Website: apple
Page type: billing-address
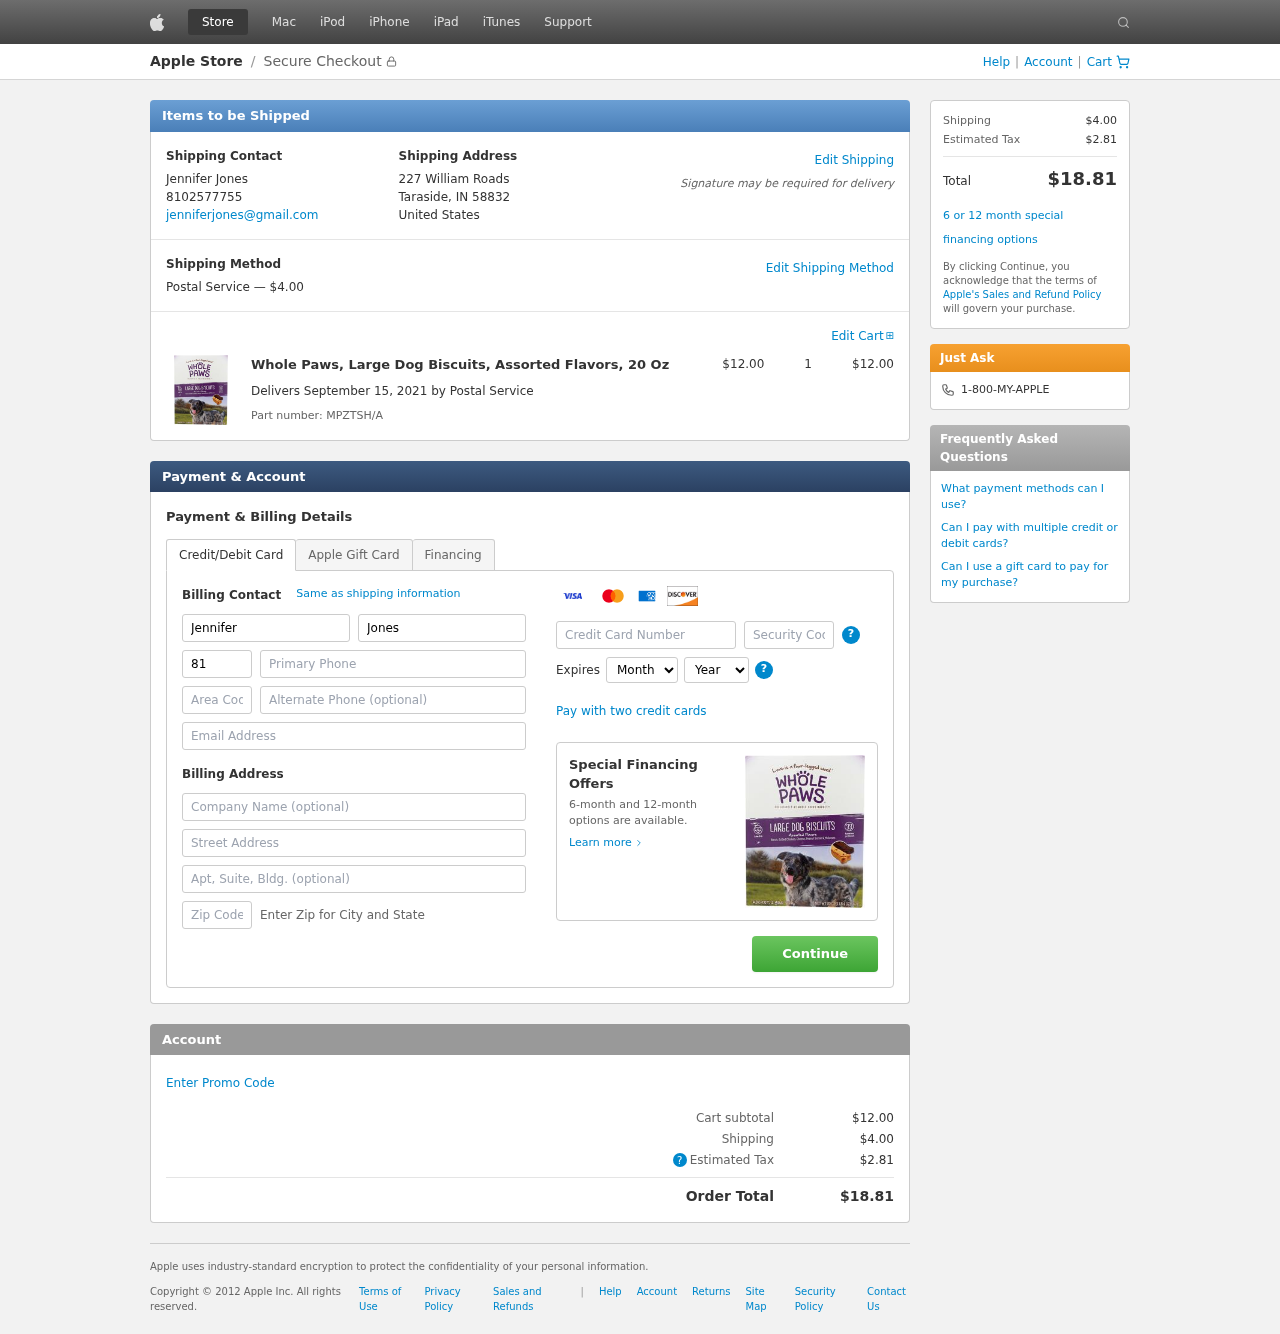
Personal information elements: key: PII_CARD_CVV
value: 934
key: PII_CARD_EXPIRY_MONTH
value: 07
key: PII_CARD_EXPIRY_YEAR
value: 26
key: PII_CARD_NUMBER
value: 4624 4256 0163 7967
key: PII_CITY_STATE_ZIP
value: Taraside, IN 58832
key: PII_COMPANY
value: Hunter, Shaw and Rangel
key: PII_COUNTRY
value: United States
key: PII_EMAIL
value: jenniferjones@gmail.com
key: PII_FIRSTNAME
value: Jennifer
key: PII_FULLNAME
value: Jennifer Jones
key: PII_LASTNAME
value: Jones
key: PII_PHONE
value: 8102577755
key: PII_PHONE_AREA
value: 810
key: PII_STREET
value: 227 William Roads
Product elements: key: PRODUCT1_NAME
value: Whole Paws, Large Dog Biscuits, Assorted Flavors, 20 Oz
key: PRODUCT1_PRICE
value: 12
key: PRODUCT1_QUANTITY
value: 1
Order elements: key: ORDER_SHIPPING_COST
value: $4.00
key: ORDER_SUBTOTAL
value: $12.00
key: ORDER_DELIVERY_DATE
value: September 15, 2021
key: ORDER_PART_NUMBER
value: MPZTSH/A
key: ORDER_TAX
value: $2.81
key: ORDER_TOTAL
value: $18.81